Question: I have a UICollectionViewCell drawn out in a xib and accompanied by swift class file. These two files are part of my app's UI framework target (called SomeUI).
In the view controller of my collection view (in the app target) I register the nib as a collection view cell. My view controller code is as follows;
'''
import UIKit
import SomeUI
let reuseIdentifier = "Cell"
class ACollectionViewController: UICollectionViewController {
override func viewDidLoad() {
super.viewDidLoad()
self.collectionView.registerNib(UINib(nibName: "JamesTheCollectionViewCell", bundle: NSBundle(identifier: "SomeUI")), forCellWithReuseIdentifier: reuseIdentifier)
}
override func numberOfSectionsInCollectionView(collectionView: UICollectionView!) -> Int {
return 1
}
override func collectionView(collectionView: UICollectionView!, numberOfItemsInSection section: Int) -> Int {
return 1
}
override func collectionView(collectionView: UICollectionView!, cellForItemAtIndexPath indexPath: NSIndexPath!) -> UICollectionViewCell! {
let cell = collectionView.dequeueReusableCellWithReuseIdentifier(reuseIdentifier, forIndexPath: indexPath) as JamesTheCollectionViewCell
cell.titleLabel.text = "yippee"
return cell
}
}
'''
In the nib, the cell view has its custom class set appropriately; JamesTheCollectionViewCell in module SomeUI.

While Xcode seems quite happy with this setup, at runtime i get an error as the class defined in JamesTheCollectionView.swift cannot be found.
> Unknown class _TtC19collectionViewThing26JamesTheCollectionViewCell in
Interface Builder file.
If I switch the target membership for JamesTheCollectionView.swift from the framework to the application (but leave the xib as part of the framework), everything runs fine. But, I asked the xib file to load the class from the framework... what am i missing, why doesn't it work when the cell implementation class is part of the framework?
For reference, here is the cell implementation file:
'''
import UIKit
public class JamesTheCollectionViewCell: UICollectionViewCell {
@IBOutlet public weak var titleLabel: UILabel!
}
'''
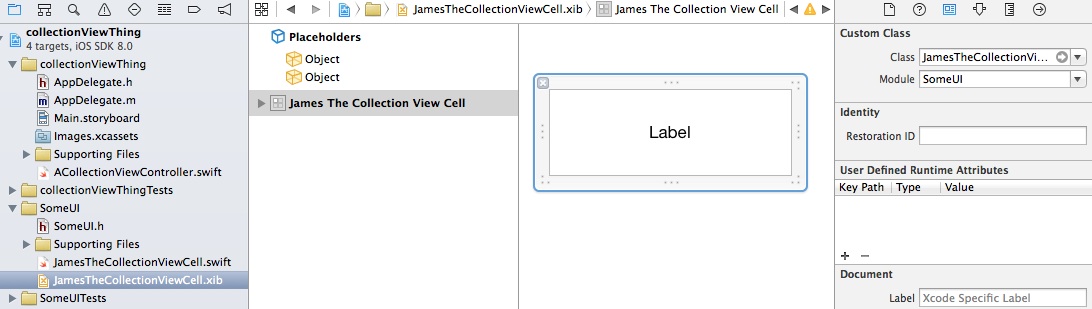
Answer: Solved.
TL:DR;
When changing target membership for files, remember to do Product > Clean before next build!
Explanation:
The problem was that "SomeUI" isn't a valid UIBundle identifier and so 'NSBundle(identifier: "SomeUI")' returned nil, so the registerNib line registered a nib from the application bundle not the framework. The application bundle didn't contain the cell implementation class so it crashed.
But... the application bundle shouldn't have contained the nib either? So what was going on there? I had been switching the target membership for the nib and implementation file. I had not been running 'Clean' between builds, so a copy of the nib was left in the application target build folder.
The solution to original problem was to correctly load the nib from the SomeUI framework by replacing 'NSBundle(identifier: "SomeUI")' with 'NSBundle(forClass: JamesTheCollectionViewCell.self)'